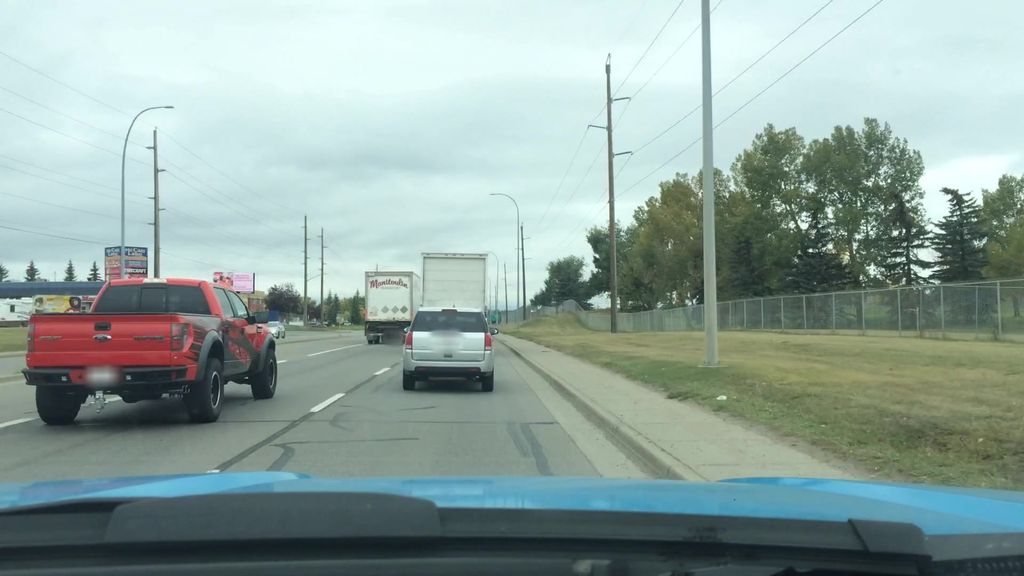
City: calgary